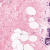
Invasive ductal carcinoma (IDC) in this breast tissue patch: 0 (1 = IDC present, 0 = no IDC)